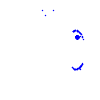
Particle: electron